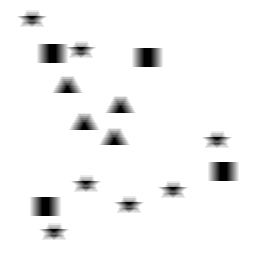
Squares: 4
Triangles: 4
Stars: 7
Total shapes: 15